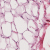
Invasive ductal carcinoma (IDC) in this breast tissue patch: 0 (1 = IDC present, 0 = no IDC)